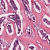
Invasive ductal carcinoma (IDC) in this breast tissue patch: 1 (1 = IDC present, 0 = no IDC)